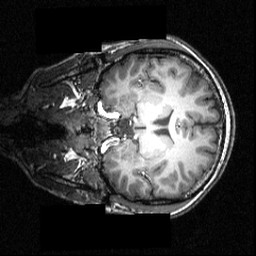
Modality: T1w
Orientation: coronal
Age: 20
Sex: female
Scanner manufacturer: siemens
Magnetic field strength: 3.951 T
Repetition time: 1.5 s
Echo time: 0.00335 s